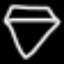
Label: diamond